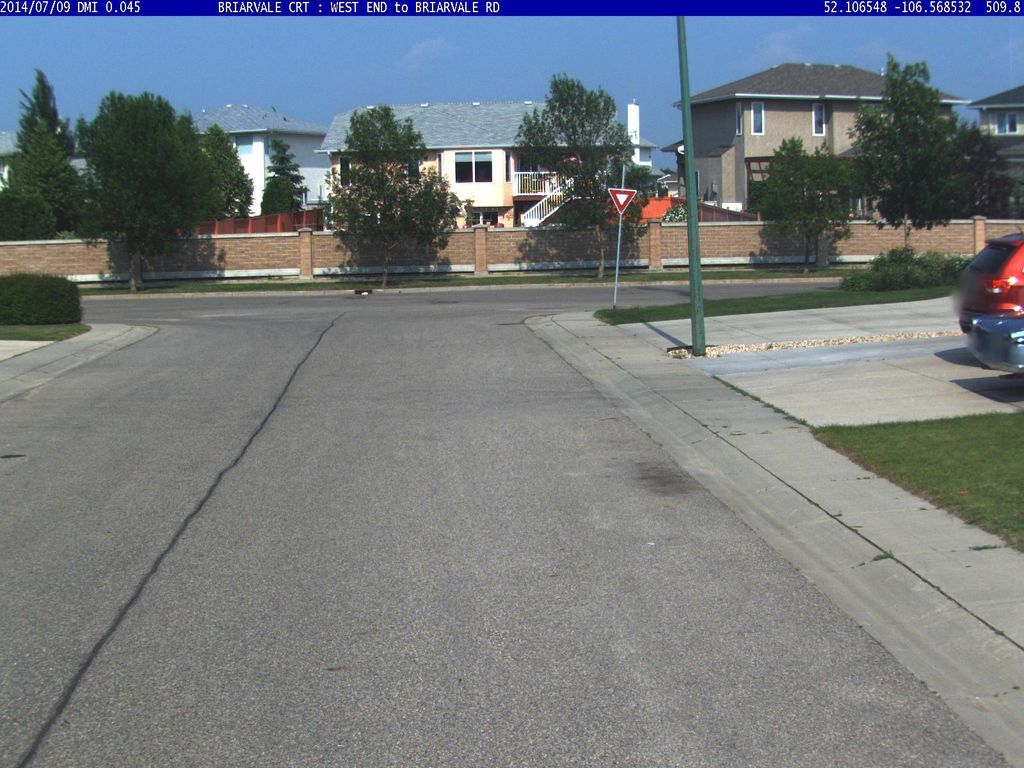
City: saskatoon